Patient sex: M
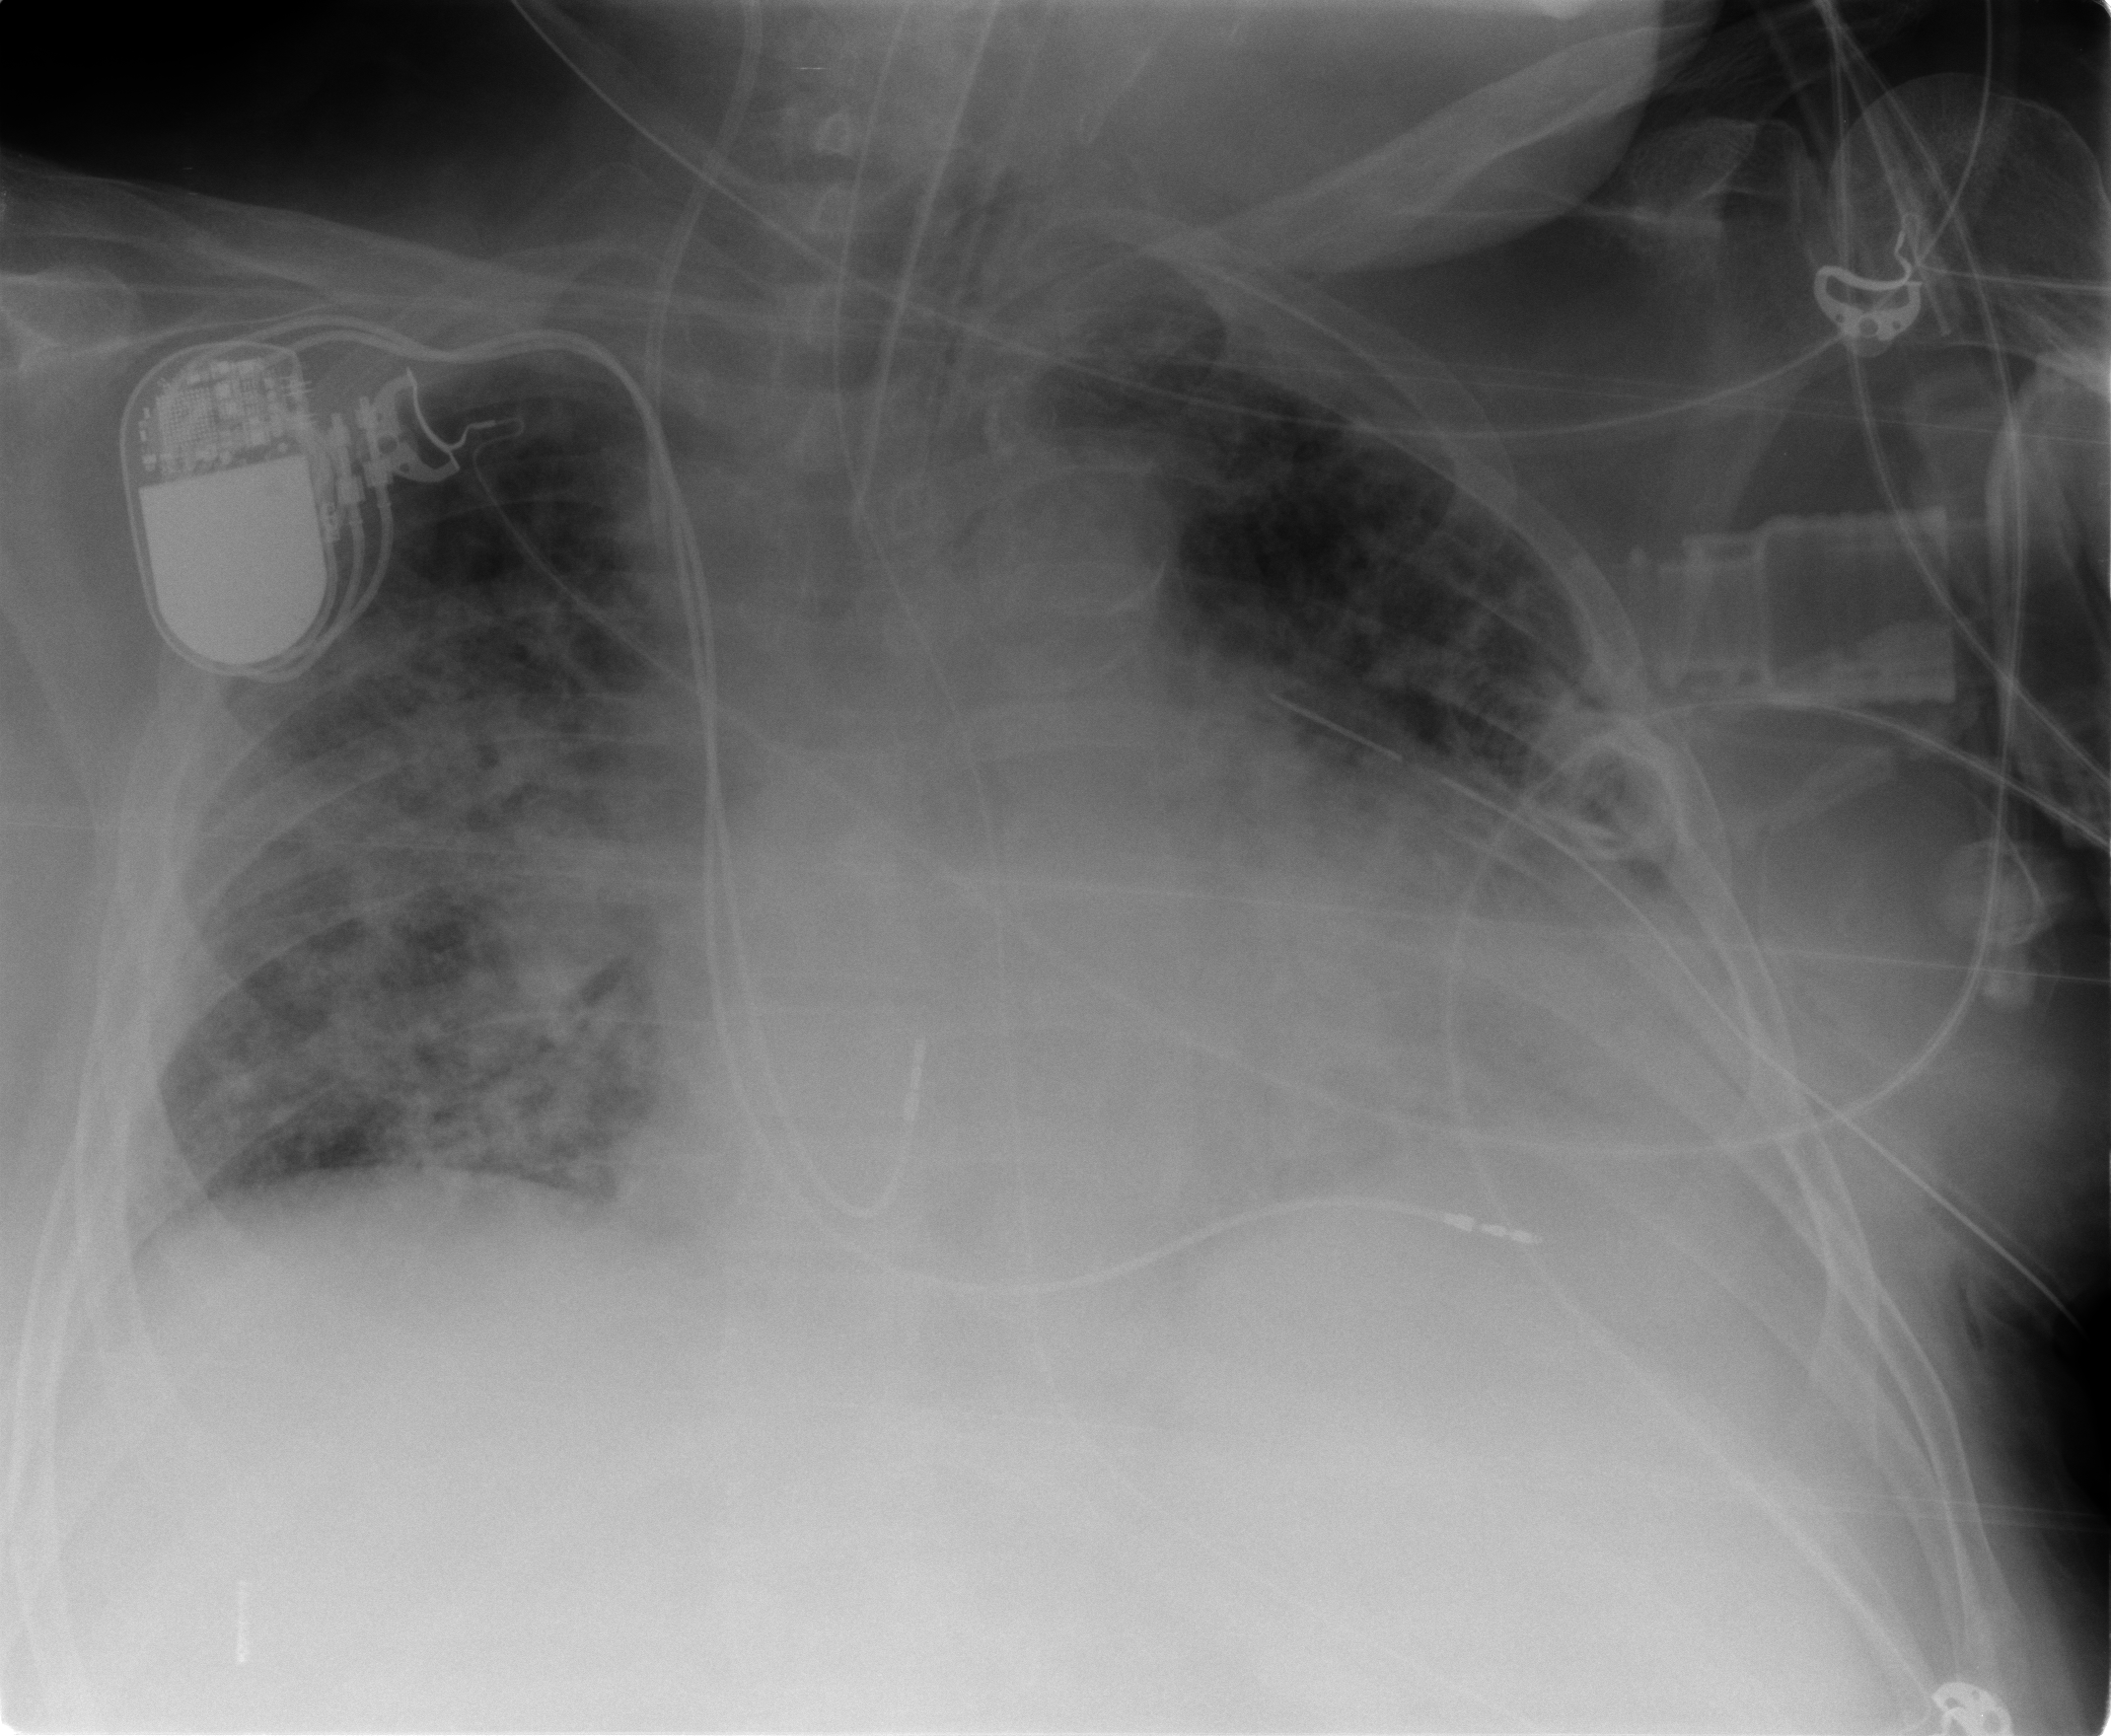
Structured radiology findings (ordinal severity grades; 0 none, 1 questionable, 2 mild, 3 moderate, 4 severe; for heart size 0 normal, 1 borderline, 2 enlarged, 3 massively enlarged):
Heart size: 3
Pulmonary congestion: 2
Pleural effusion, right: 0
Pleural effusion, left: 0
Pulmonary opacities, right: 3
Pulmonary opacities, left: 2
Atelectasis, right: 2
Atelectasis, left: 3